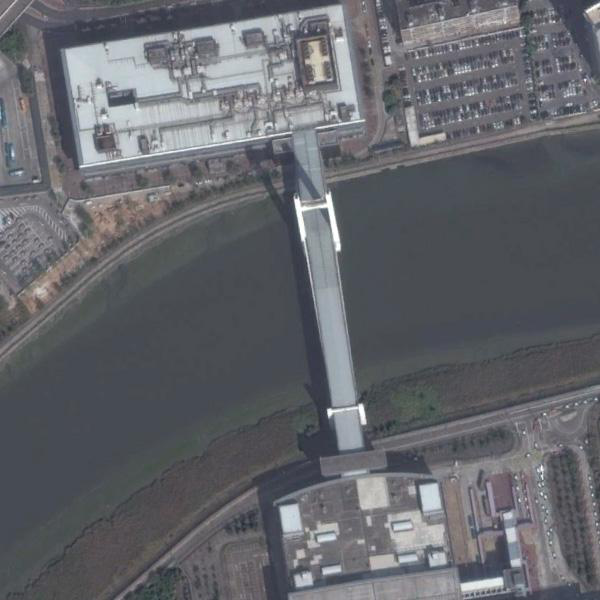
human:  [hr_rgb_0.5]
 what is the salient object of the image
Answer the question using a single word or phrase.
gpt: bridge